Question: I cant find any refrence to call the Intent screen "Choose screen lock".
Cant find anything?
Any idea?

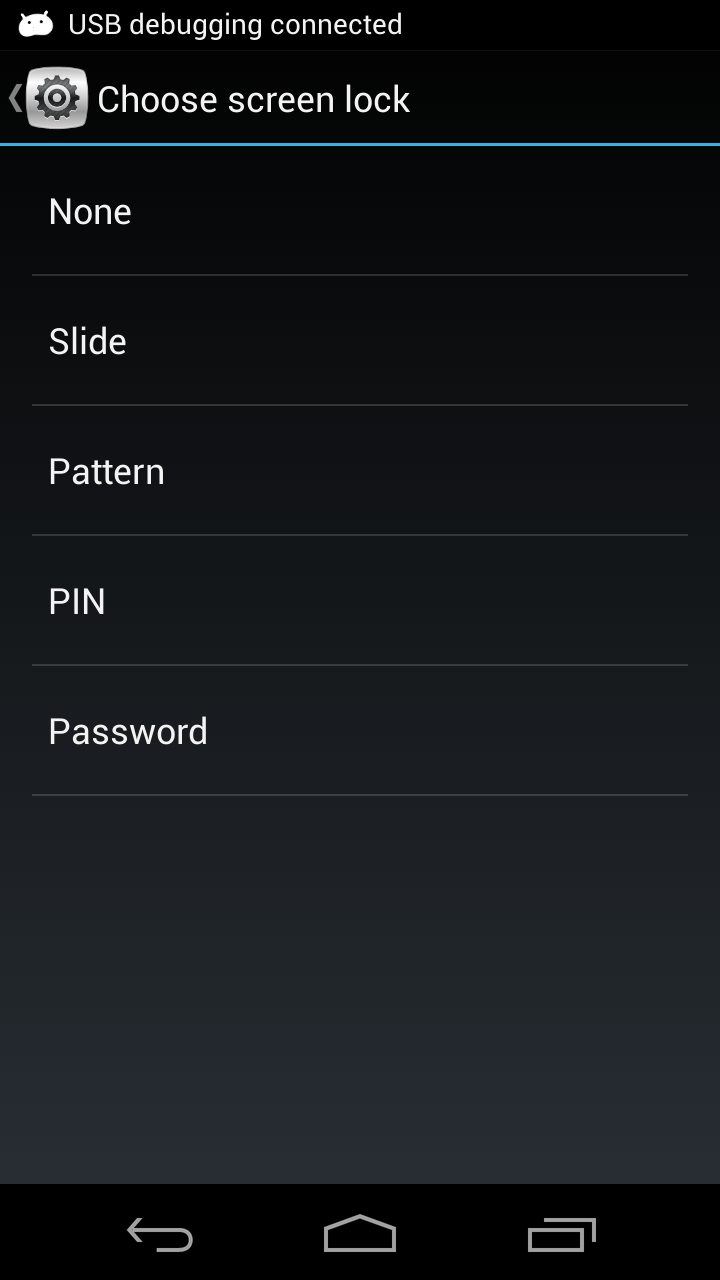
Answer: It turns out that this had been added in Version 2.2 of Android.
Please ee pleczko's answer below.
---
Before Android 2.2 there is no intent to do this.